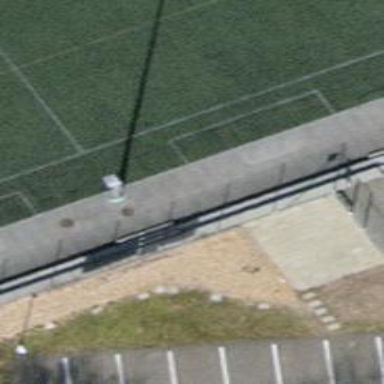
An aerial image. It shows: Mast structure.